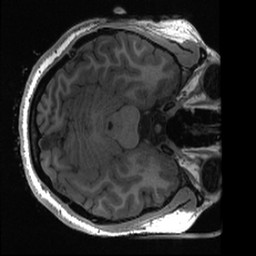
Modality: T1w
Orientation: axial
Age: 19
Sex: female